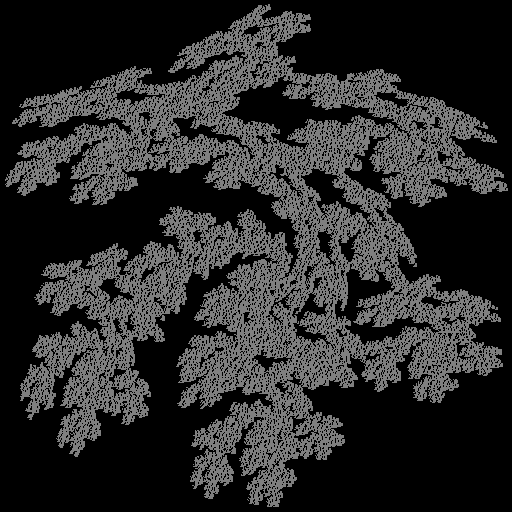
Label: pinetree